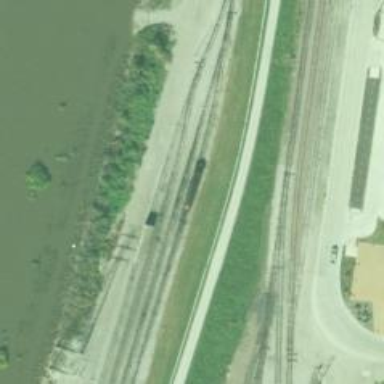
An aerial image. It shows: Railway siding for service.